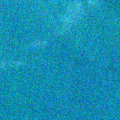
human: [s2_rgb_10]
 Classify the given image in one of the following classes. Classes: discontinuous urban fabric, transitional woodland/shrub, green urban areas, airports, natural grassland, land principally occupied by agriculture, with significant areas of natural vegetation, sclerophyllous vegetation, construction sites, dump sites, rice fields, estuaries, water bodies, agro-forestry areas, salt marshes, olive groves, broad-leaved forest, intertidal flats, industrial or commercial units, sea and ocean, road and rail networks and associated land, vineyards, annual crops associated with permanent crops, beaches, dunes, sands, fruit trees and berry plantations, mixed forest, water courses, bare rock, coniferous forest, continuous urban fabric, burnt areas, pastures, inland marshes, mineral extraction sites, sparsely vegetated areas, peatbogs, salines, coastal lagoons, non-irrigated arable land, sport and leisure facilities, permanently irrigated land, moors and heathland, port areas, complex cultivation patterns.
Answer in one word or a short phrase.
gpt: sea and ocean